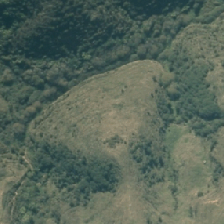
Land cover: grose_broom